The image is a wavelet scalogram (time versus scale/frequency) of a rolling-element bearing's vibration signal. Based on the visible evidence, which condition applies: normal, inner_race, outer_race, ball?
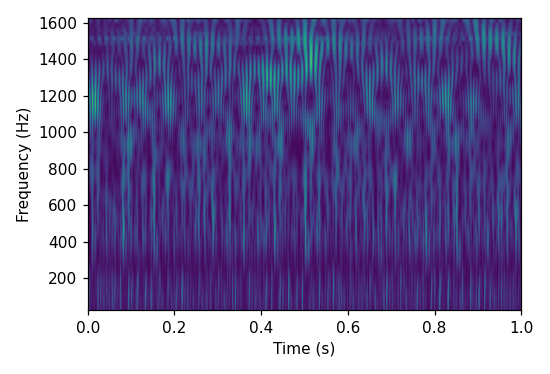
Answer: inner_race